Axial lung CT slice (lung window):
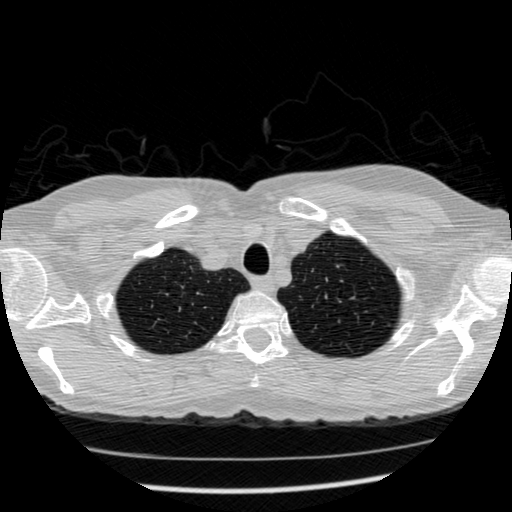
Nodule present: no